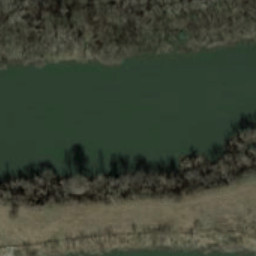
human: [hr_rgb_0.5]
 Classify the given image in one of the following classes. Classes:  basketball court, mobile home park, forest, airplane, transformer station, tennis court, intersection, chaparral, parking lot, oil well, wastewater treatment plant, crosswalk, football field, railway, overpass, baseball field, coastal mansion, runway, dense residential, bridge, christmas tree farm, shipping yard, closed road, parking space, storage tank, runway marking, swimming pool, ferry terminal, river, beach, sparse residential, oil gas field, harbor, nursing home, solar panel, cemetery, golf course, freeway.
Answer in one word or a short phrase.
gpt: river